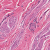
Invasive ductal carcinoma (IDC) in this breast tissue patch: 0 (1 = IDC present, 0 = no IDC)